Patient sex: M
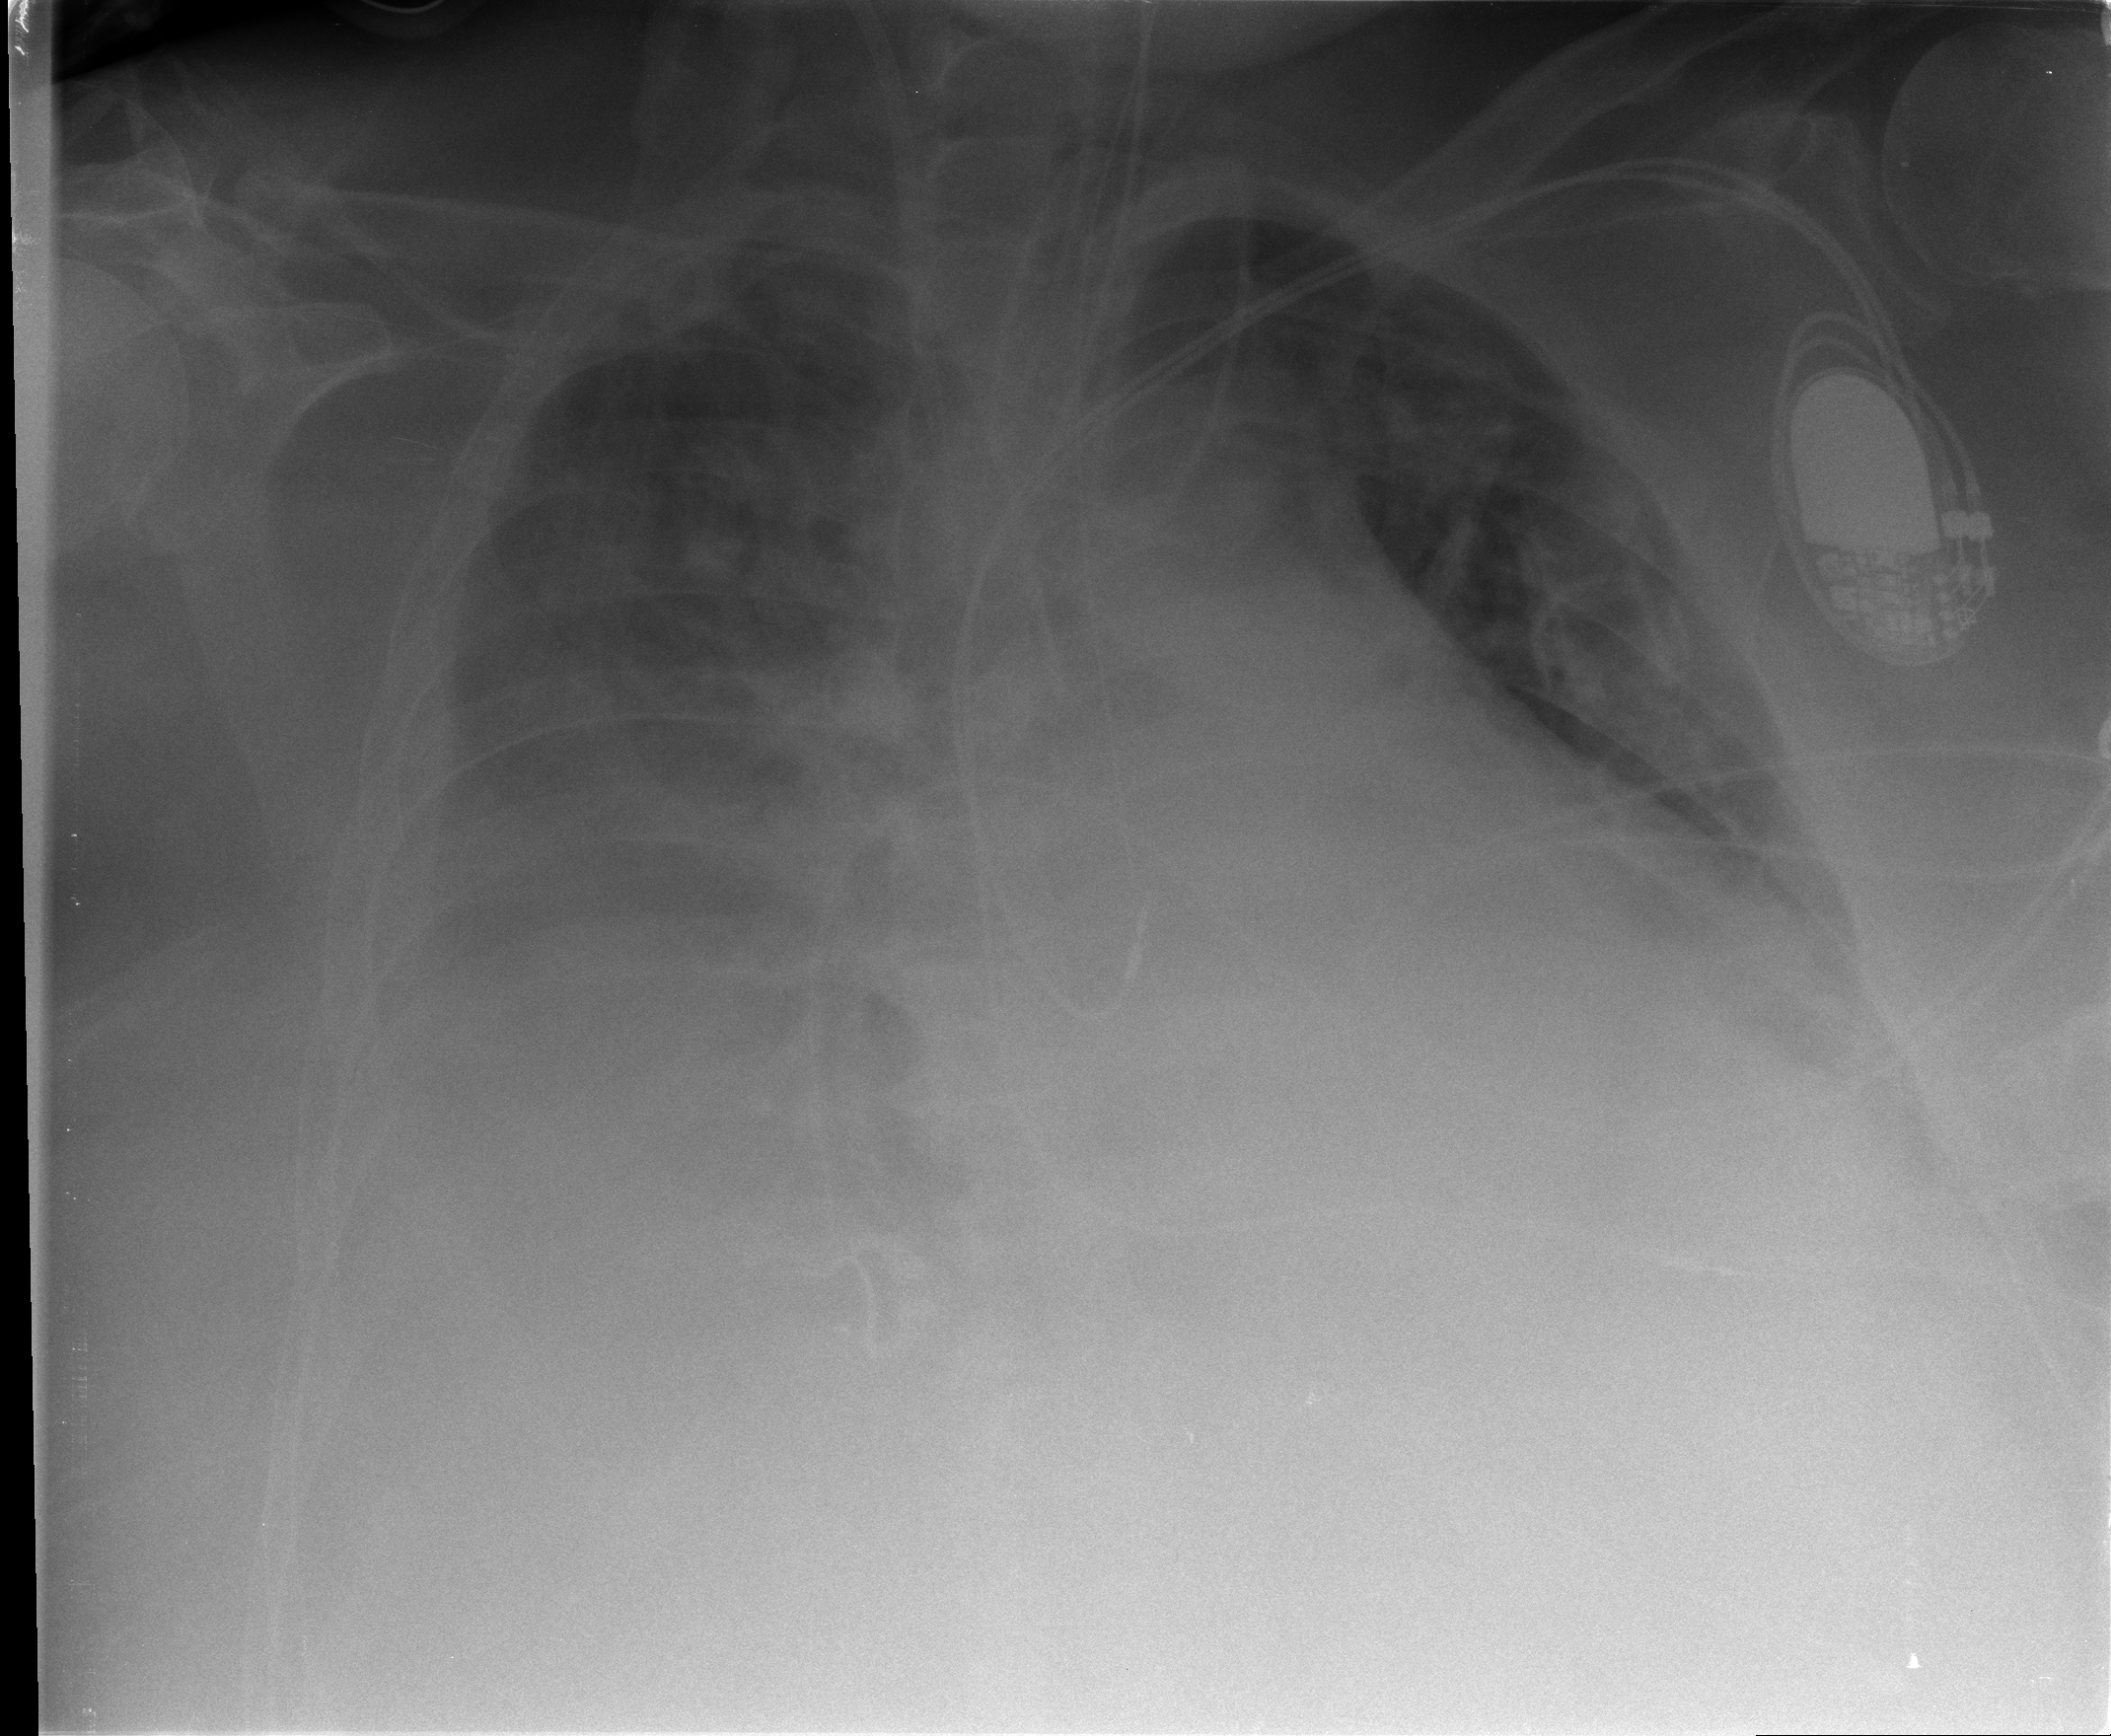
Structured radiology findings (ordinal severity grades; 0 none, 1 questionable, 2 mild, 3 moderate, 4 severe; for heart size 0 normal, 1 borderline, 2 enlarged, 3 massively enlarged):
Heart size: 1
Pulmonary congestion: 2
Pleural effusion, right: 4
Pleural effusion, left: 2
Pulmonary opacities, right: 0
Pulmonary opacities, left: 0
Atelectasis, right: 4
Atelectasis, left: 2